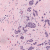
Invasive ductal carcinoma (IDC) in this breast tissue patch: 1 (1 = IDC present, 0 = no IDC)